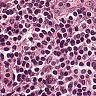
Metastatic tissue present: no